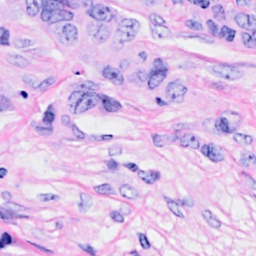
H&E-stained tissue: Breast